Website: home-depot
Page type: customer-info-address
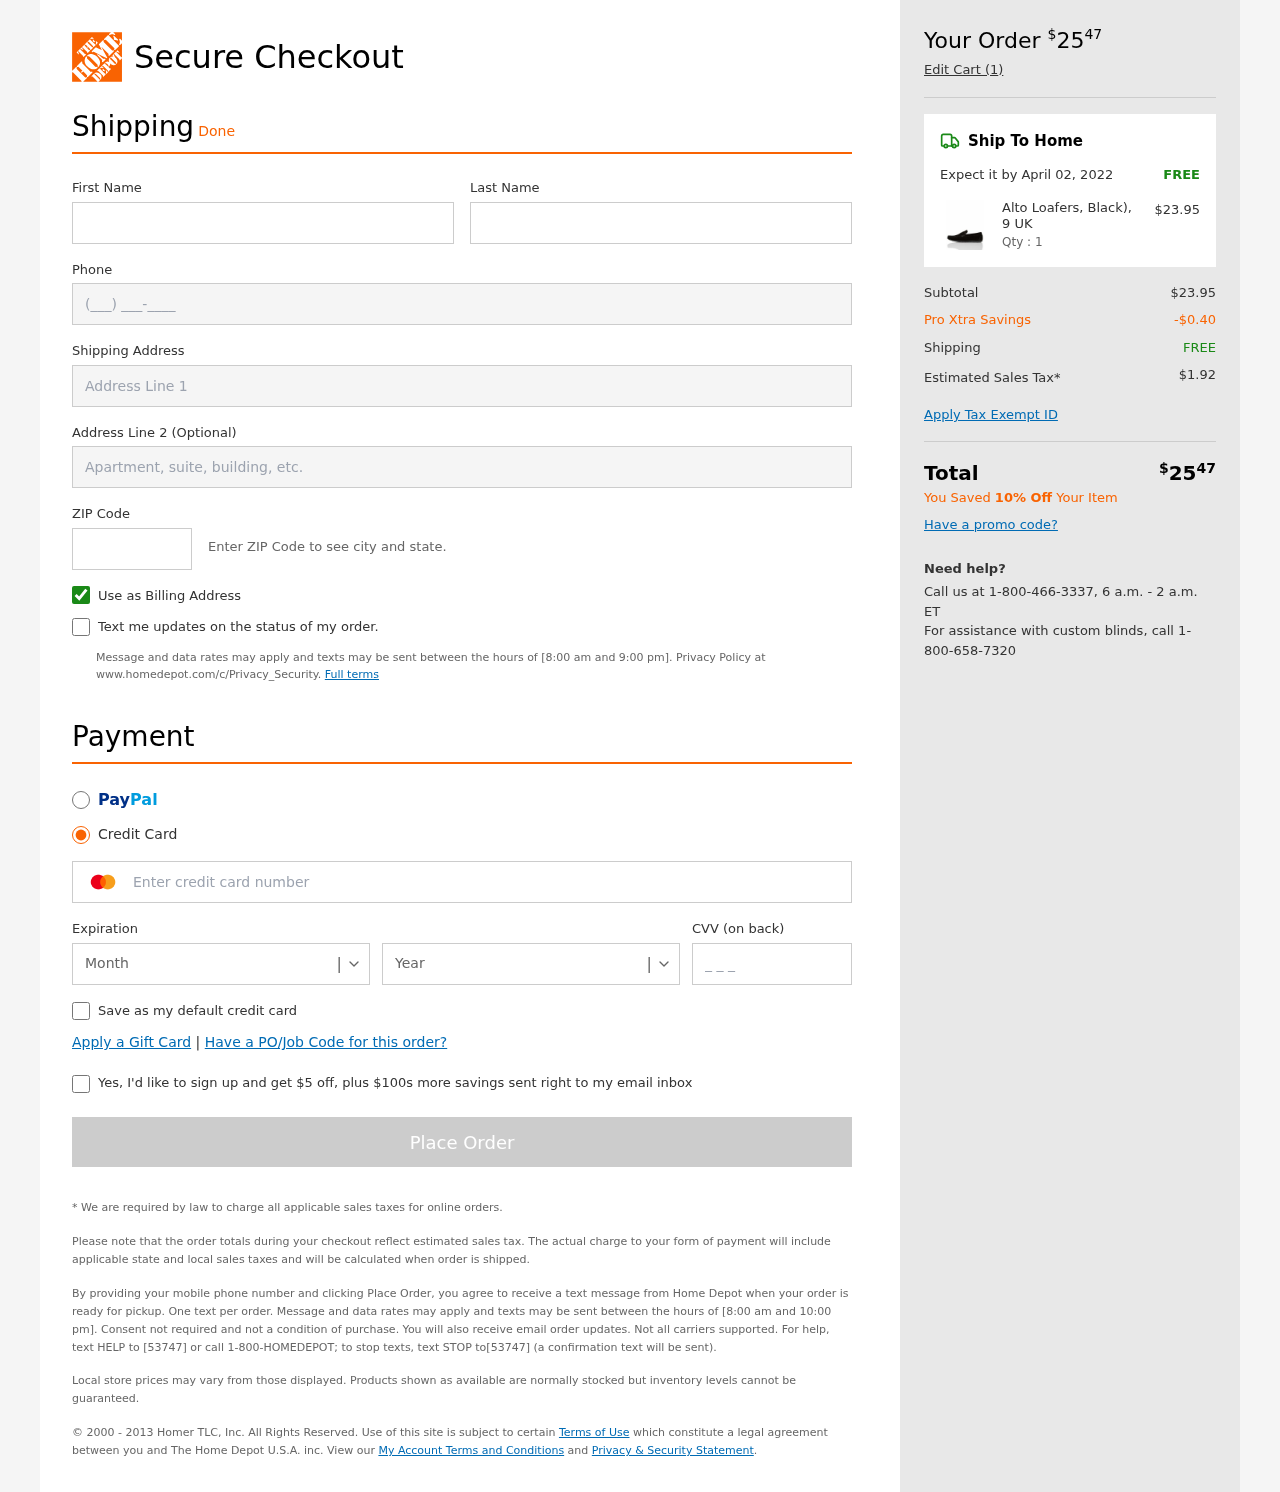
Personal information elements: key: PII_CARD_CVV
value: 389
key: PII_CARD_EXPIRY_MONTH
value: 10
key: PII_CARD_EXPIRY_YEAR
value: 29
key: PII_CARD_NUMBER
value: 2290 1691 2273 9582
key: PII_FIRSTNAME
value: Bradley
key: PII_LASTNAME
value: Smith
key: PII_PHONE
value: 2518726962
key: PII_POSTCODE
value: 55363
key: PII_STREET
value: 04806 Samuel Greens Apt. 718
Product elements: key: PRODUCT1_NAME
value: Alto Loafers, Black), 9 UK
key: PRODUCT1_PRICE
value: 23.95
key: PRODUCT1_QUANTITY
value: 1
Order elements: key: ORDER_TOTAL
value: $2547
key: ORDER_NUM_ITEMS
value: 1
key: ORDER_DELIVERY_DATE
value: April 02, 2022
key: ORDER_SHIPPING_COST
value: FREE
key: ORDER_SUBTOTAL
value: $23.95
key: ORDER_DISCOUNT
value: -$0.40
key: ORDER_SHIPPING_COST2
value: FREE
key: ORDER_TAX
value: $1.92
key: ORDER_TOTAL2
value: $2547
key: ORDER_SAVINGS_MESSAGE
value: You Saved 10% Off Your Item